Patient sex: F
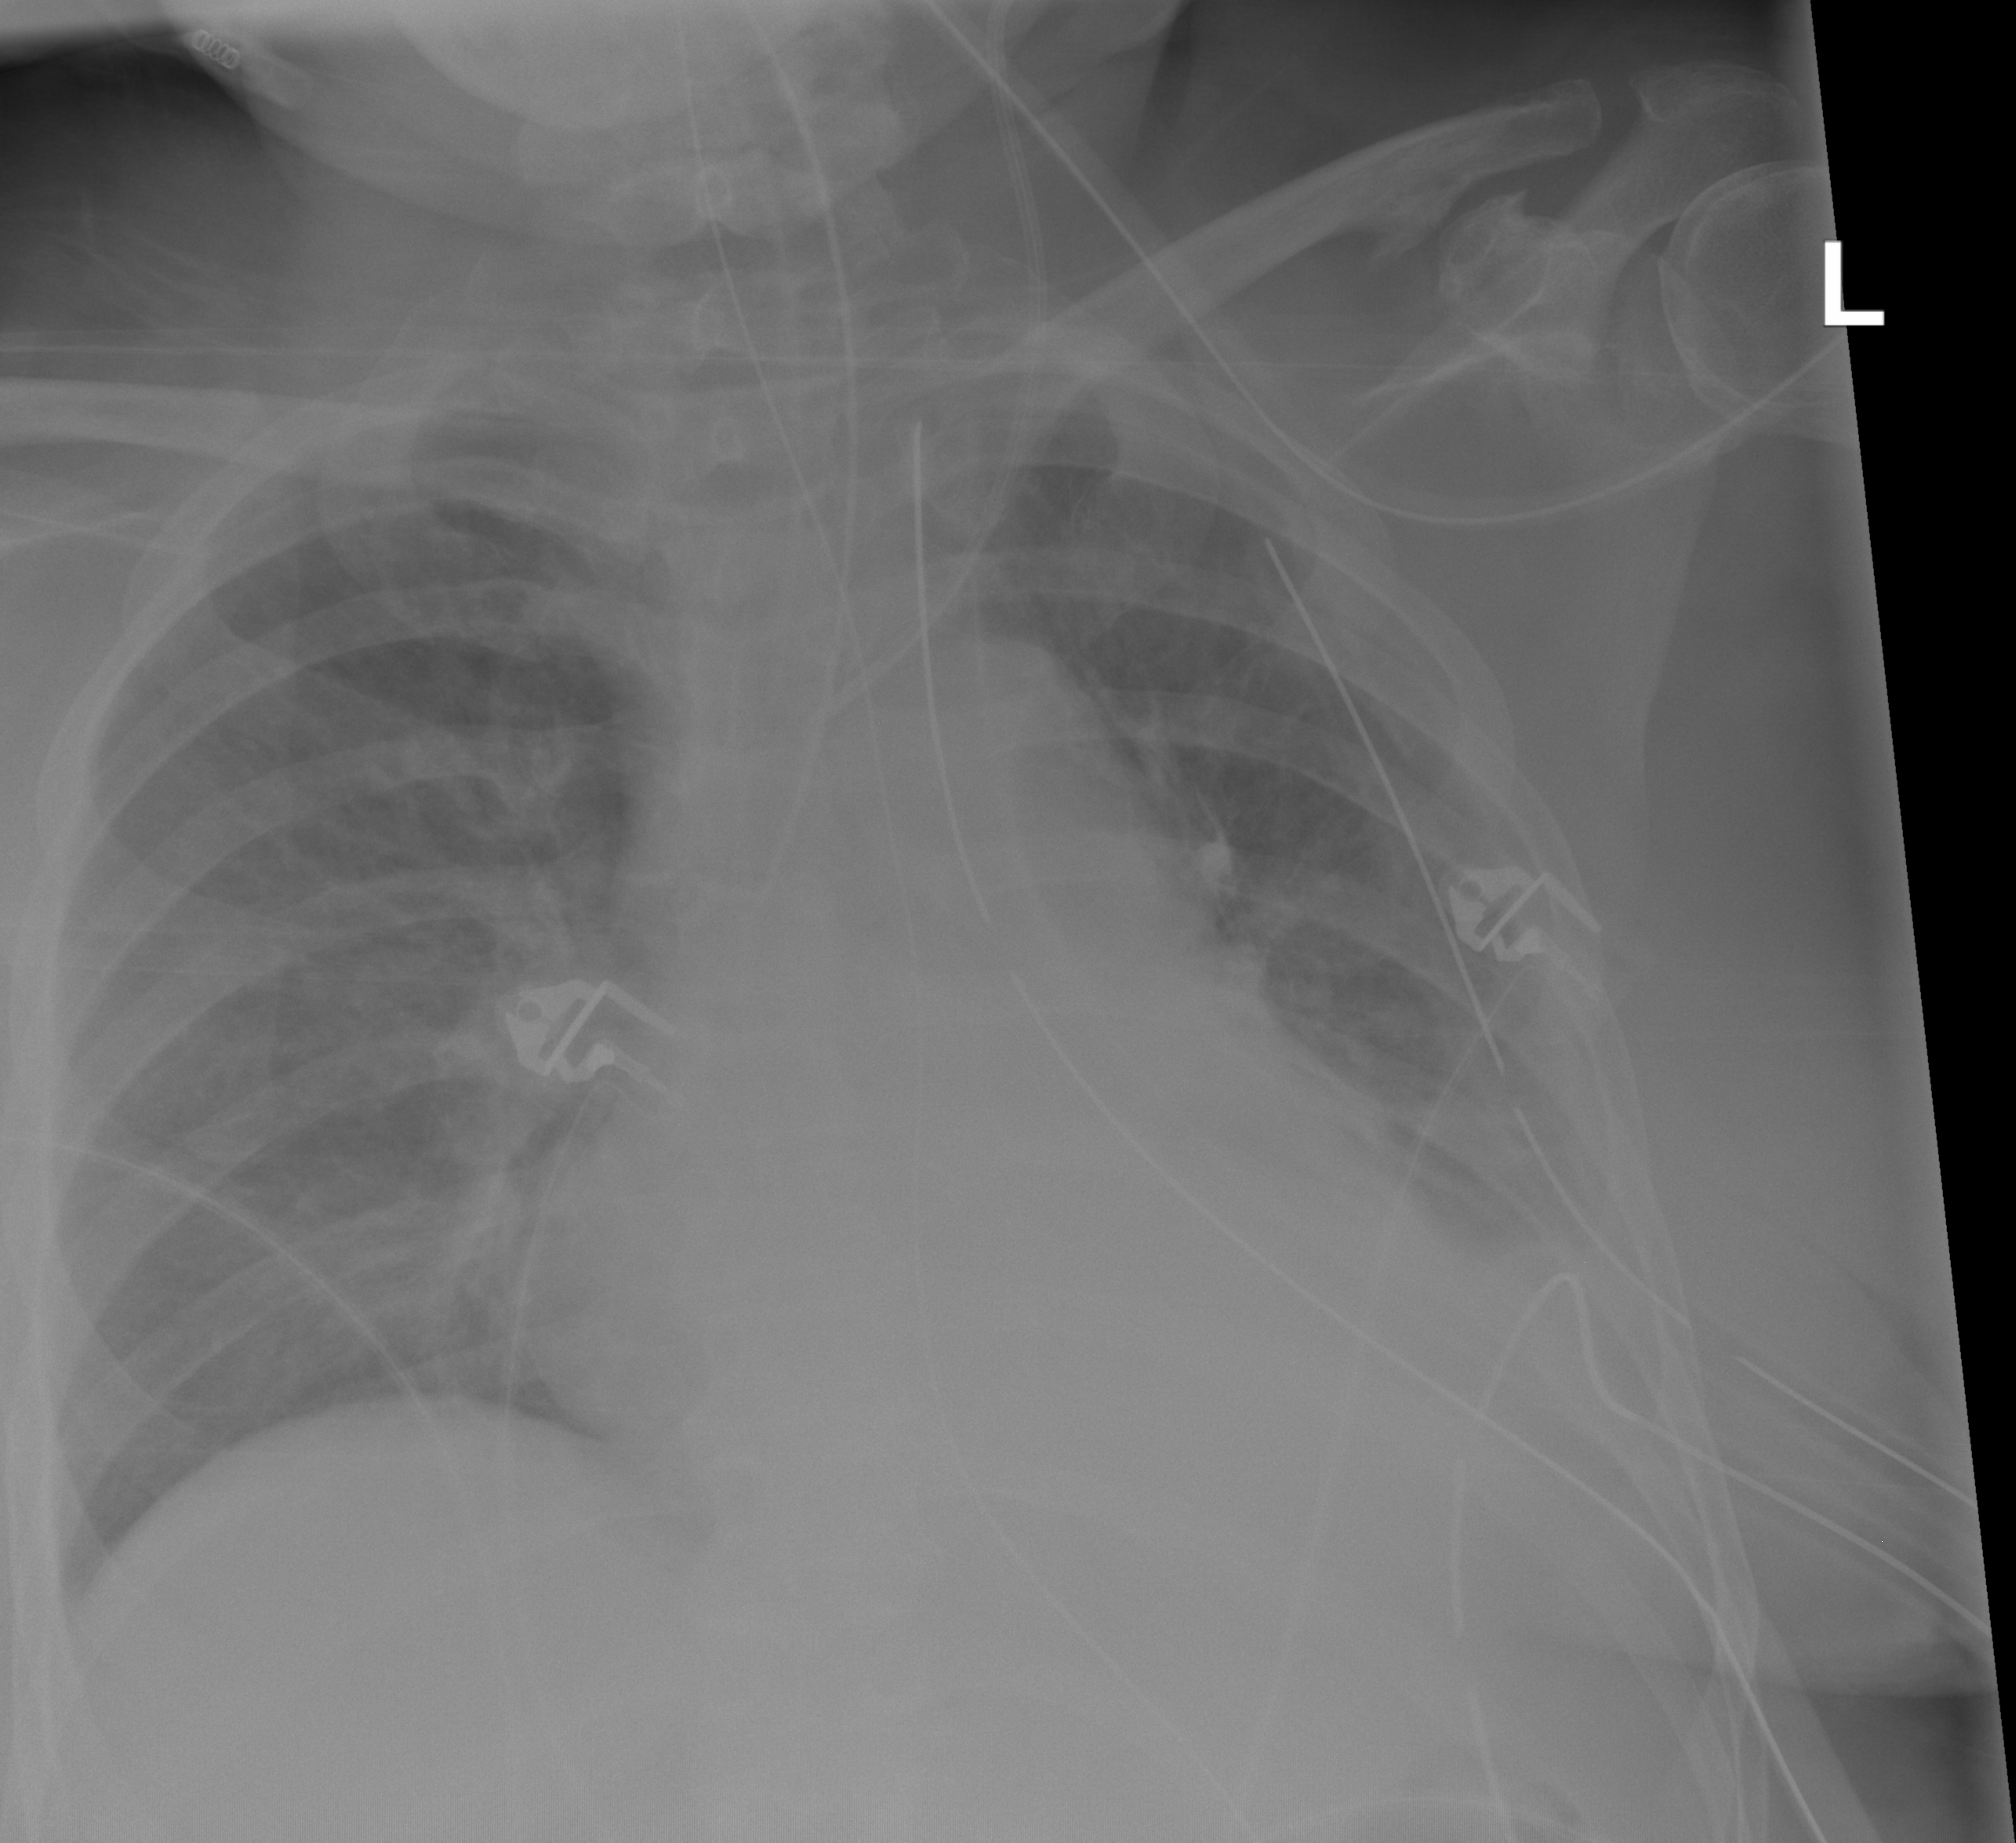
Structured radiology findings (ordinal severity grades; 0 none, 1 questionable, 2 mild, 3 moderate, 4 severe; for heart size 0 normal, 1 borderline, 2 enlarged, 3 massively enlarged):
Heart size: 2
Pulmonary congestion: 0
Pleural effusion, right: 0
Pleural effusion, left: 2
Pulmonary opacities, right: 0
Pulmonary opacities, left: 0
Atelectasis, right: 0
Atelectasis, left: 2